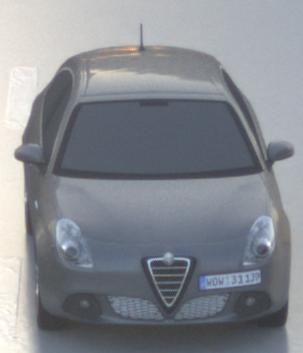
Make: Alfa Romeo
Model: Giulietta 1.4 TB 16V
Detailed model: Giulietta (940)
Model produced from: 2010/05
Model produced until: 2013/03
Doors: 5
Color: gray
Road condition: wet road
Daytime: sunrise or sunset
Contrast: low contrast